Question: I found many questions similar to mine but not quite the same, and nothing I found in them helped me so here is new one.
Expected output: Difference between one time record and previous one if the User is the same.
Sample table:
'''
+-------+--------+-------------------+------+
| RowID | User | Godzina_transakcji| Diff |
+-------+--------+-------------------+------+
| 1 | AAA | 14:23:03 | |
| 2 | AAA | 14:23:57 | |
| 3 | AAA | 14:25:03 | |
| 4 | BBB | 03:37:23 | |
| 5 | BBB | 03:39:21 | |
| 6 | BBB | 05:23:11 | |
+-------+---------+------------------+------+
'''
So query should for row 1 give 0, for for 2 give =14:23:57-14:23:03 and so on.
So far I have something like this (based on @Tom Collins answer in other question) but for some reason it gives [Error]
'''
SELECT tblTemp2.RowID,
tblTemp2.User,
tblTemp2.Godzina_transakcji,
Nz(Dmax("Godzina_transakcji", "User", "(Godzina_transakcji <" & [Godzina_transakcji] &
") and (User = '" & [User]
&"')"), 0) - [Godzina_transakcji] AS Diff
FROM tblTemp2;
'''
What am I doing wrong in this one? Also, on another step I will have to take account of passing midnight in between.
If anyone will look for similar problem here is code that worked for me. Thanks Gustav, you are a God!
'''
SELECT
tblTemp2.RowID,
tblTemp2.User,
tblTemp2.Godzina_transakcji,
Format(( Select TimeValue(T.Godzina_transakcji)
From tblTemp2 As T
Where tblTemp2.RowID = T.RowID + 1 And tblTemp2.User = T.User ) - TimeValue([Godzina_transakcji]), "hh:nn:ss") As Diff
FROM
tblTemp2;
'''
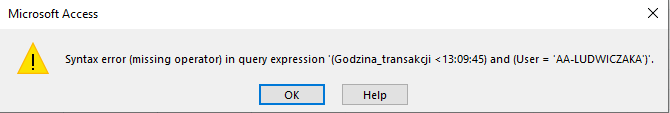
Answer: That is because you times stored as text. You must convert to true time to compare directly:
'''
SELECT tblTemp2.RowID,
tblTemp2.User,
tblTemp2.Godzina_transakcji,
Nz(Dmax("Godzina_transakcji", "tblTemp2", "(TimeValue([Godzina_transakcji]) < #" & [Godzina_transakcji] & "#) and (User = '" & [User] & "')"), #00:00#) - TimeValue([Godzina_transakcji]) AS Diff
FROM tblTemp2;
'''
To use the ID:
'''
SELECT
tblTemp2.RowID,
tblTemp2.User,
tblTemp2.Godzina_transakcji,
(Select TimeValue(T.Godzina_transakcji)
From tblTemp2 As T
Where T.RowID = tblTemp2.RowID + 1 And T.User = tblTemp2.User) - TimeValue([Godzina_transakcji]) As Diff
FROM
tblTemp2;
'''